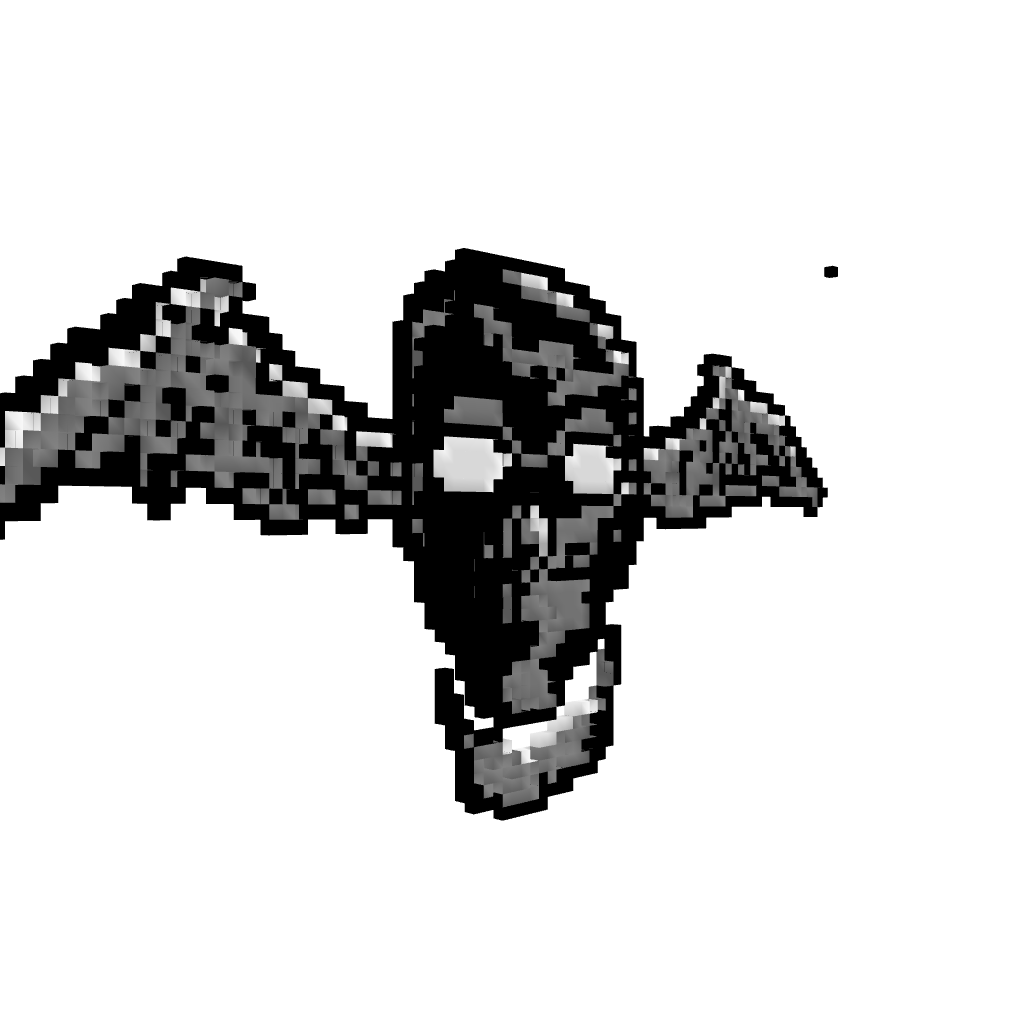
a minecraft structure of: Avenged Sevenfold Logo - By Cybersneeze high quality